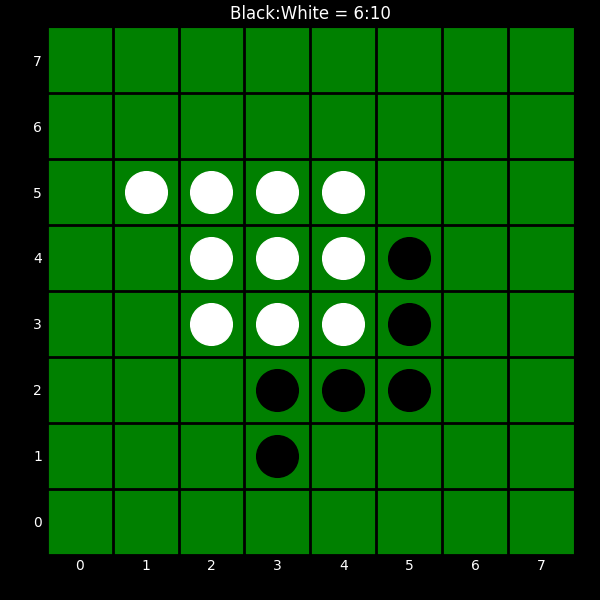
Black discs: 6
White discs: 10